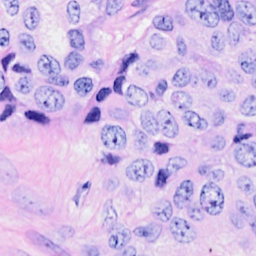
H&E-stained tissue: Breast